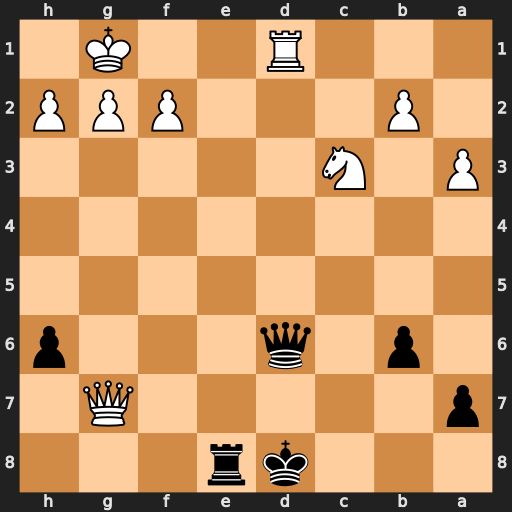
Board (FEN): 3kr3/p5Q1/1p1q3p/8/8/P1N5/1P3PPP/3R2K1
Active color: b
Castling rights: -
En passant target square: -
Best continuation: Qxd1+ Nxd1 Re1#